You are looking at the unprocessed time series of a bearing vibration snapshot. Determine the bearing's health state. Answer with exactly one of: normal, inner_race, outer_race, ball.
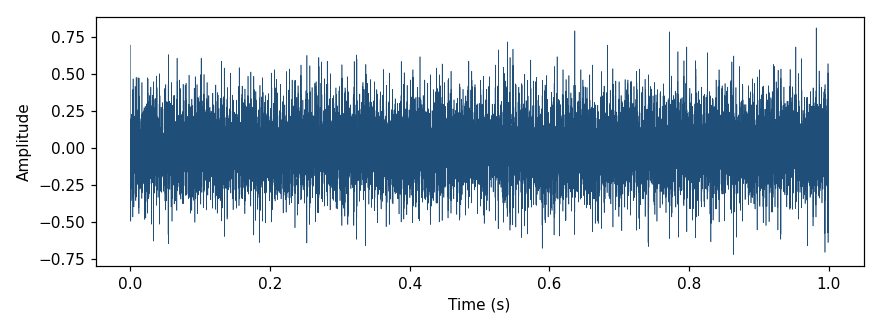
Answer: outer_race